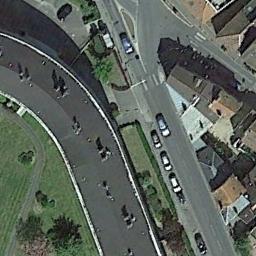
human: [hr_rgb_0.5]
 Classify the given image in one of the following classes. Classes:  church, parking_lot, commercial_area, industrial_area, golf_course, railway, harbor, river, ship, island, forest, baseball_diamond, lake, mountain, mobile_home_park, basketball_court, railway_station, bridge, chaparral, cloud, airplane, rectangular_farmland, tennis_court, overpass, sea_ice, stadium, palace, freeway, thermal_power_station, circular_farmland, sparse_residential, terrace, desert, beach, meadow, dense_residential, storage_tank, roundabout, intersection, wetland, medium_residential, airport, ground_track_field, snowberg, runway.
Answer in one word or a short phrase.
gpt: freeway